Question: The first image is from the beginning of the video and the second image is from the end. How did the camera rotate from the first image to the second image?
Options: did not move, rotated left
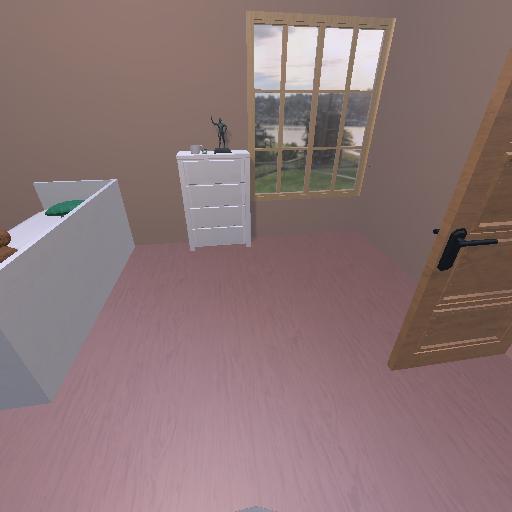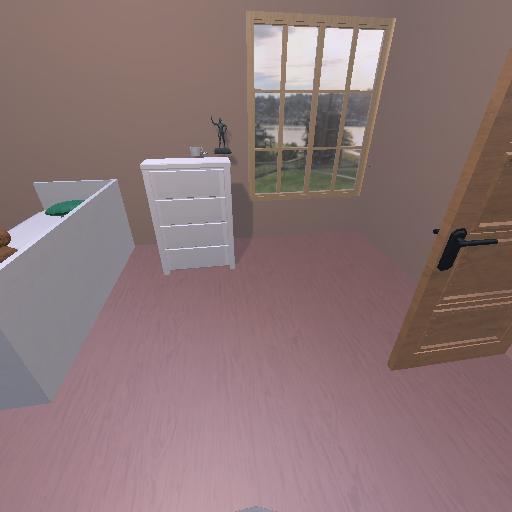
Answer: did not move